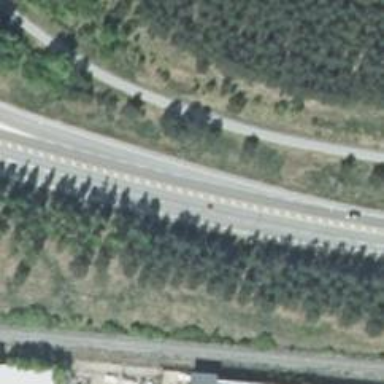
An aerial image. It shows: Primary road with asphalt surface.